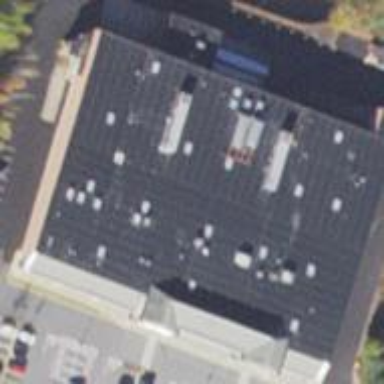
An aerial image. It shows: Supermarket building.